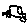
Label: car